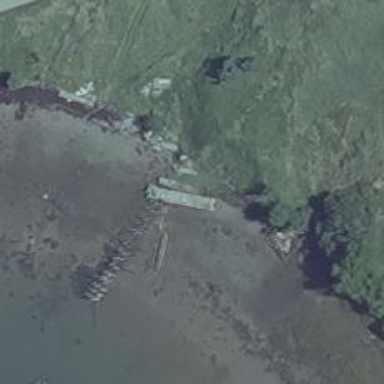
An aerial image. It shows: Pier that has fallen into ruins.